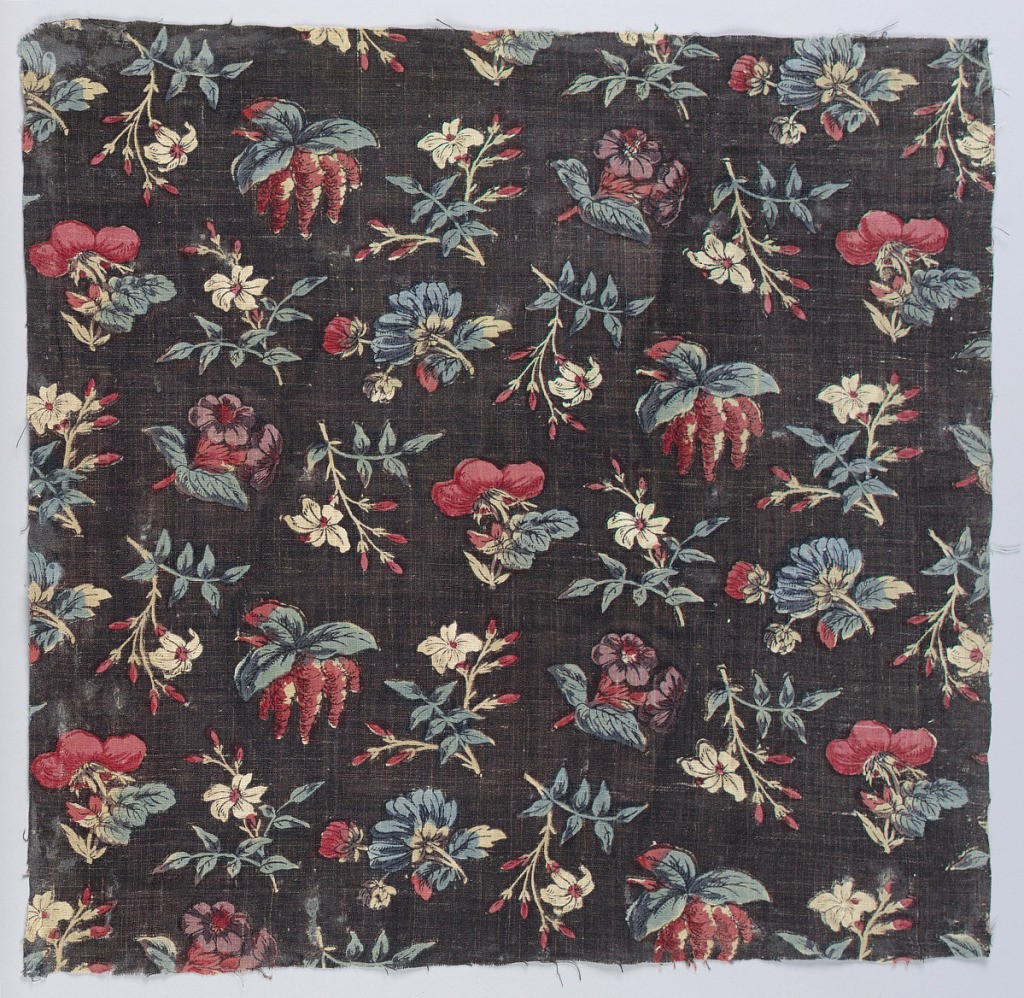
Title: Fragment
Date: late 18th century
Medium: cotton Technique: madder colors block printed, blue applied by brush on plain weave
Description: Non-directional pattern of floral sprigs on a deep purple background.